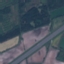
Label: Highway